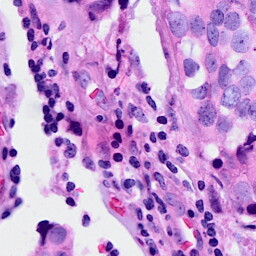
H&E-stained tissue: Breast